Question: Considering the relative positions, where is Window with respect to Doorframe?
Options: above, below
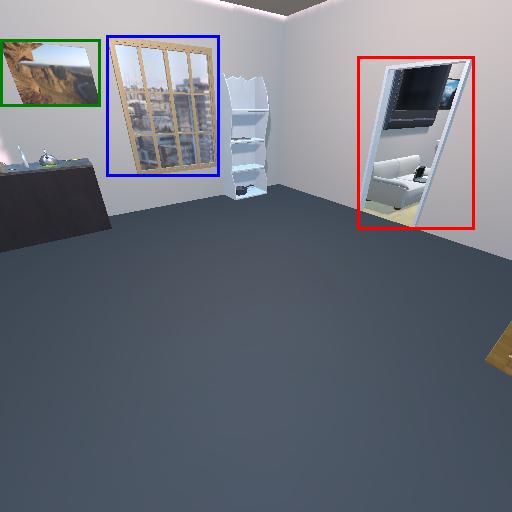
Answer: above